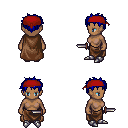
a pixel art fantasy rpg character, female body template, human, dark skin, brown cape, robe skirt, blue bedhead hairstyle, red bandana, metal boots, dagger, four views (front, back, left, right), 2x2 character sprite sheet, small pixel art, hard edges, no anti-aliasing